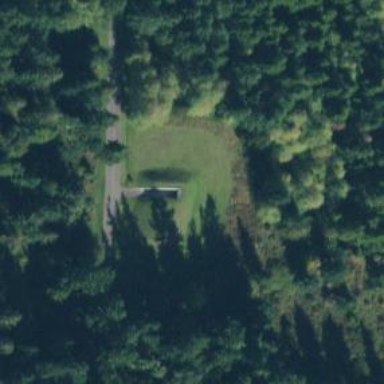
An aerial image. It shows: Military bunker.